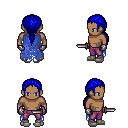
a pixel art fantasy rpg character, male body template, human, dark skin, blue tattered cape, magenta pants, blue ponytail hairstyle, metal gloves, white slippers, dagger, four views (front, back, left, right), 2x2 character sprite sheet, small pixel art, hard edges, no anti-aliasing